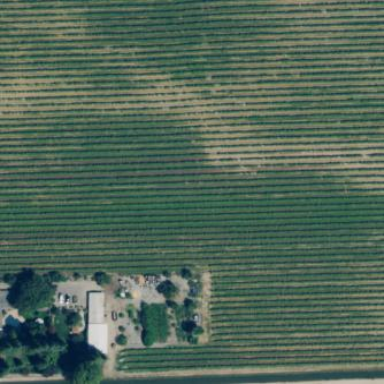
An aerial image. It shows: Vineyard where grapes are grown.